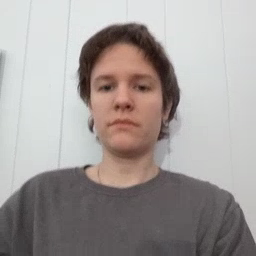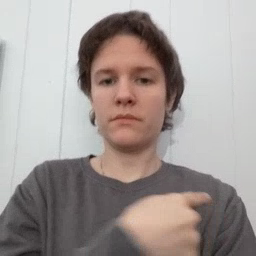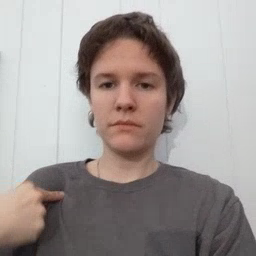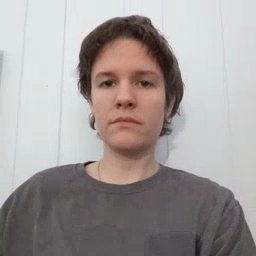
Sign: weus